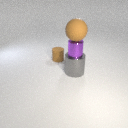
large brown rubber sphere above large gray metal cylinder